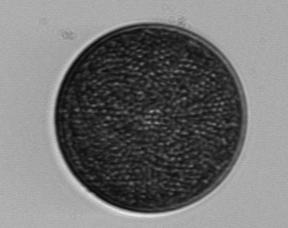
Label: Coscinodiscus